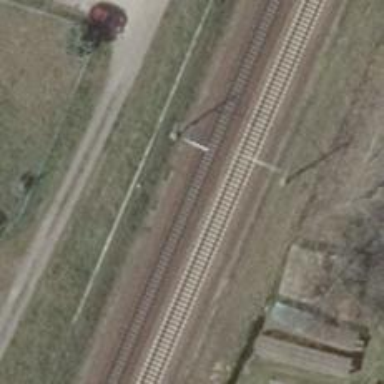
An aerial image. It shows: Railway track with contact lines for electrification.